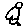
Label: bird